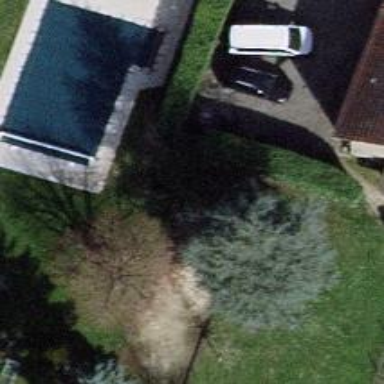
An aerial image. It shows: Swimming pool located in leisure land.